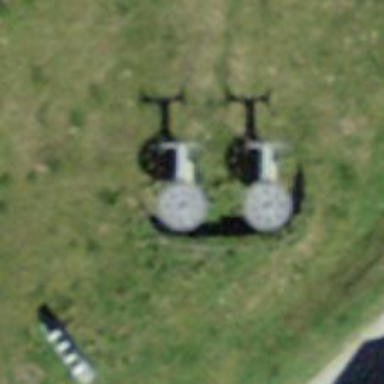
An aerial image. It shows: Pylon for aerialway.